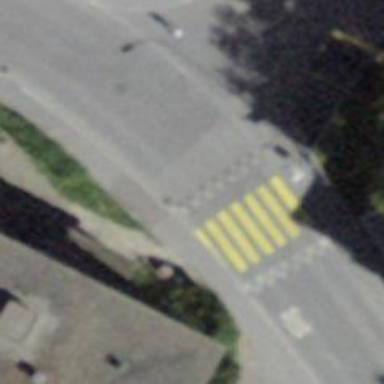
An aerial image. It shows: Zebra crossing with traffic-calming hump.